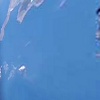
Label: water